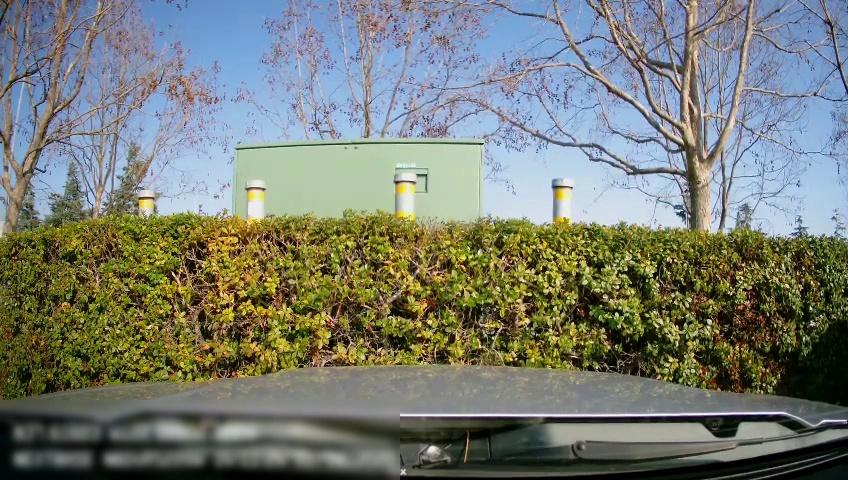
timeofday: Day
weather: Sunny